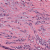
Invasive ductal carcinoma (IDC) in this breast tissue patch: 1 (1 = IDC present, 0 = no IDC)